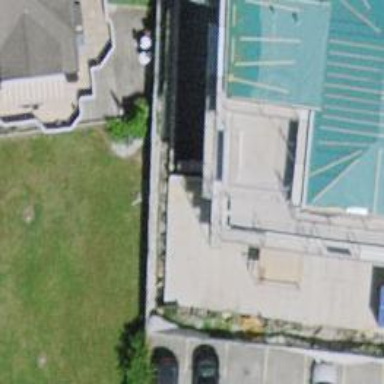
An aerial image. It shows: Parking entrance.